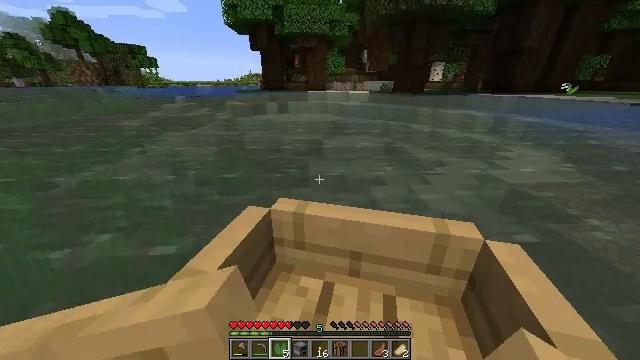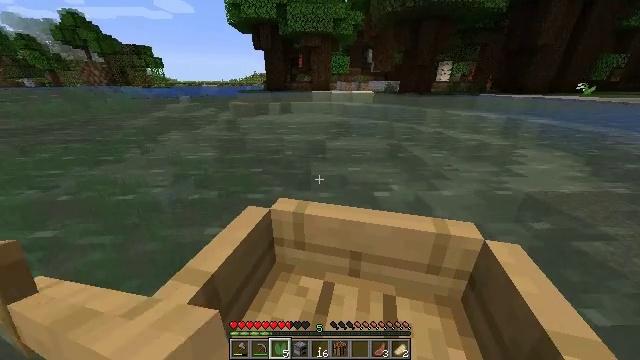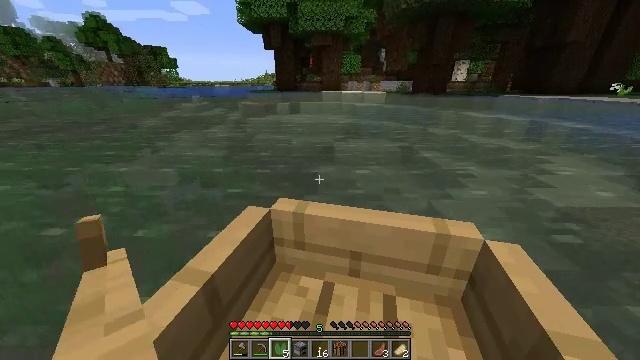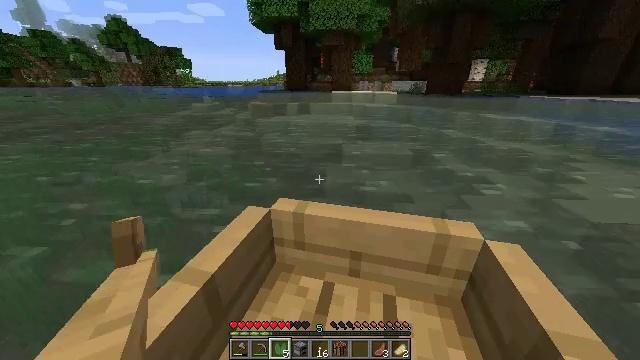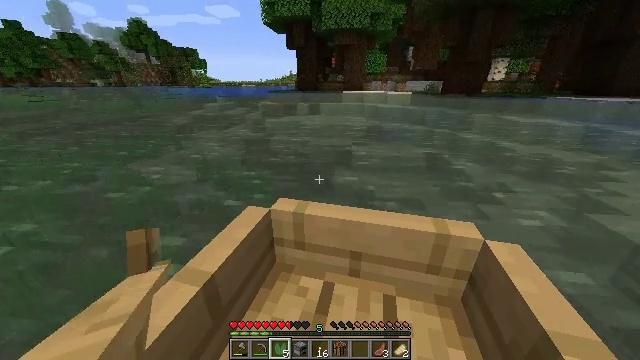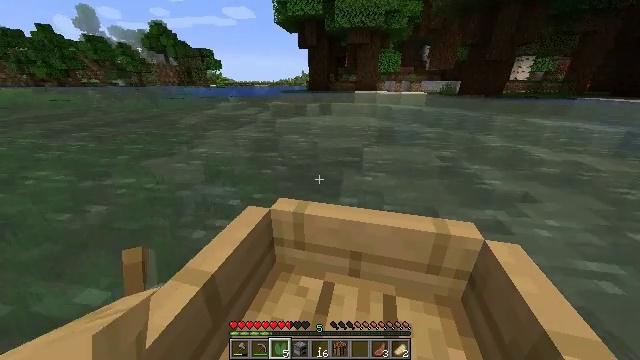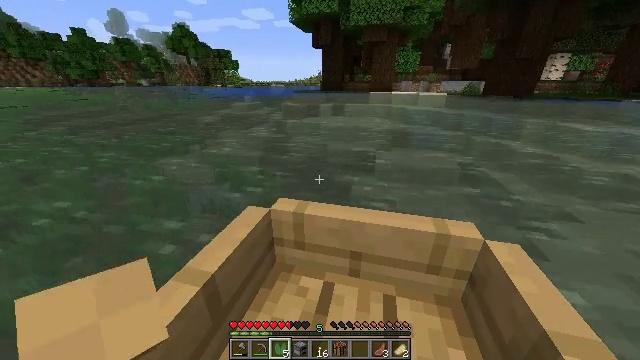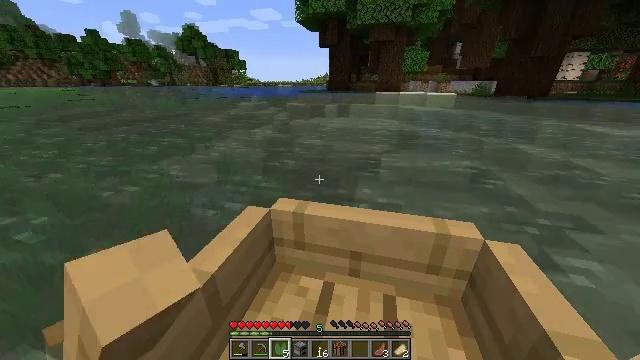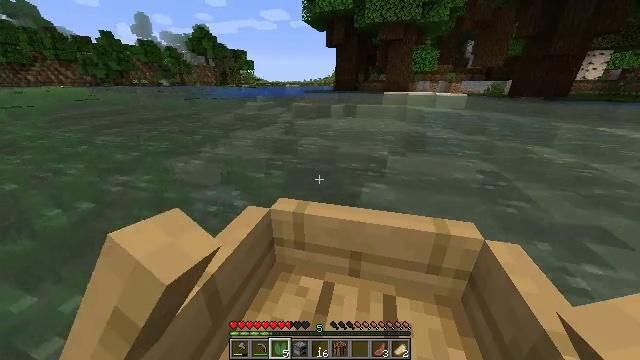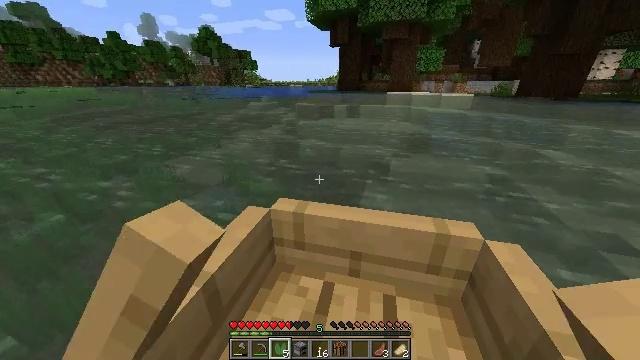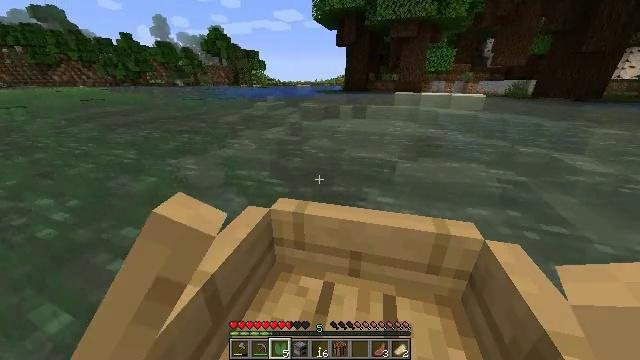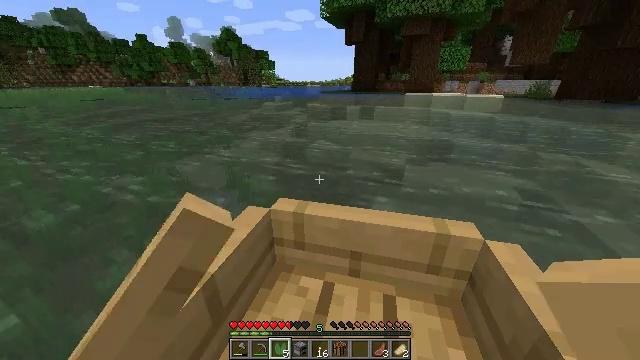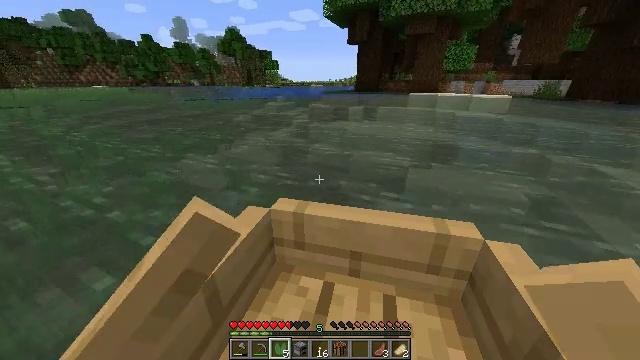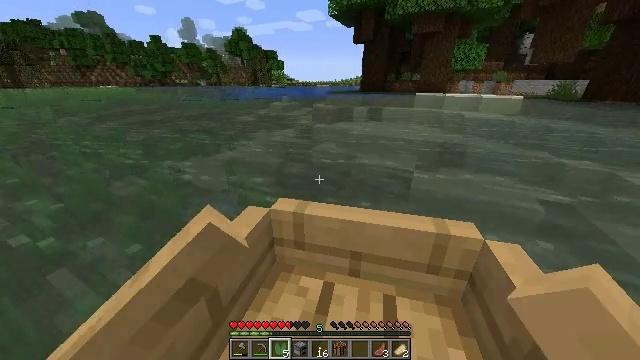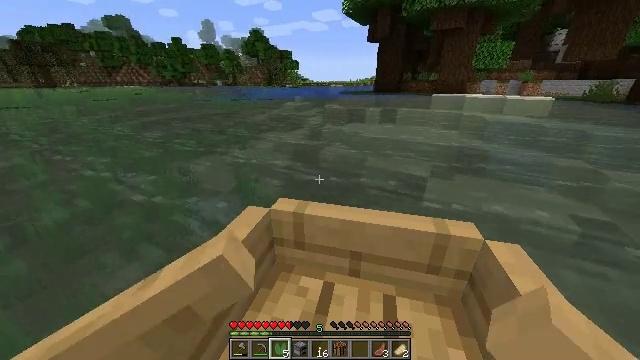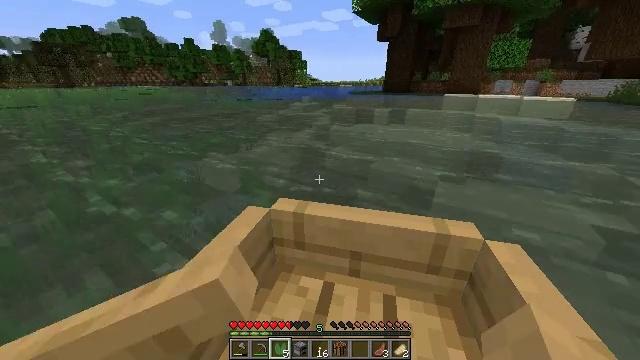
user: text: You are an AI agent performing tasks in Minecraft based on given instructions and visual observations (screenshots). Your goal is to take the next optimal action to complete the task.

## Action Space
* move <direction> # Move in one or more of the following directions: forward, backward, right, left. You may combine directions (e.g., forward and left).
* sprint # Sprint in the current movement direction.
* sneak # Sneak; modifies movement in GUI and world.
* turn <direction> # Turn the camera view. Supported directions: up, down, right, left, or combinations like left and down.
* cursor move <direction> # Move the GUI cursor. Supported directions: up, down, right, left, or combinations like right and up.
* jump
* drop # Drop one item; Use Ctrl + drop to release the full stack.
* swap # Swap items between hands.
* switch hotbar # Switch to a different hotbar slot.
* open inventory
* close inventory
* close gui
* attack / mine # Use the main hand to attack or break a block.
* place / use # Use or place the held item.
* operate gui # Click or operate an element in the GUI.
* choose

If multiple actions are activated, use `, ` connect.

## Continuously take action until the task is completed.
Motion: motion action
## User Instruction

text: Remove a lily pad from the inventory.
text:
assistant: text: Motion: move forward and move left
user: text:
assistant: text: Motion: move forward and move left
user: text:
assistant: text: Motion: move forward
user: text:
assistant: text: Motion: move forward
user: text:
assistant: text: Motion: move forward
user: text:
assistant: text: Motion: move forward
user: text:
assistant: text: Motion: move forward
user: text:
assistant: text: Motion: move forward
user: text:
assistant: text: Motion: move forward
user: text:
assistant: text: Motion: move forward
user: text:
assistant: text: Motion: move forward
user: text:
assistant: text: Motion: move forward and move left
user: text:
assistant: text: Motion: move forward and move left
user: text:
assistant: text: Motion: move forward and move left
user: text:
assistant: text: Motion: move forward and move left
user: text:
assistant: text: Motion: move forward
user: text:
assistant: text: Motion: move forward
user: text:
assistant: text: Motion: move forward
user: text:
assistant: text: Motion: move forward
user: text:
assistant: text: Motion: move forward
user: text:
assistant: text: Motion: move forward
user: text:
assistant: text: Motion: move forward
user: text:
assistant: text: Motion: move forward
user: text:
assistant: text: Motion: move forward
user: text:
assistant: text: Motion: move forward
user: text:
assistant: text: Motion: move forward
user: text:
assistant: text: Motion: move forward
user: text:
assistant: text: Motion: move forward
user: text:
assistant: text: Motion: move forward
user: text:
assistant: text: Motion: move forward